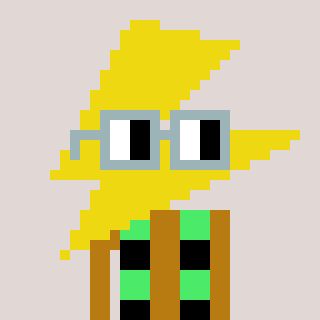
a pixel art character with square dark gray glasses, a lightning bolt-shaped head and a gold-colored body on a warm background